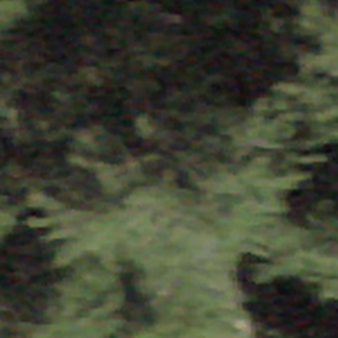
Label: other